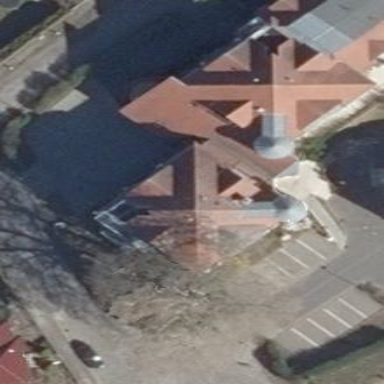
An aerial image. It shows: Hotel building.